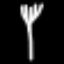
Label: fork